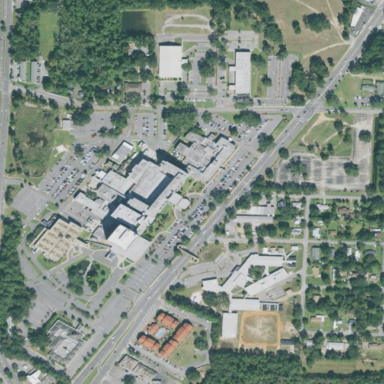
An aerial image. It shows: Hospital providing healthcare services.